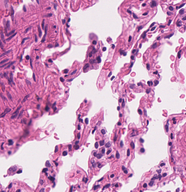
Tumor epithelial tissue: no
Tumor-associated stroma tissue: no
Normal tissue: yes